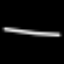
Label: line